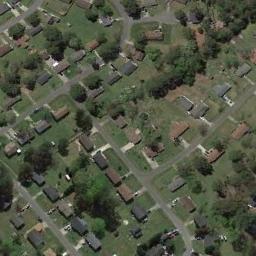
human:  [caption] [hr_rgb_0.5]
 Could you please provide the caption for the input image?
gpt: The medium residential area has lots of neatly arranged houses and trees on the grass .

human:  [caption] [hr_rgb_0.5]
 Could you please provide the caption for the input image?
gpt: There are several roads next to the medium-sized residential area .

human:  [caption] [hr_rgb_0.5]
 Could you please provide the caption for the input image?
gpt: The medium residential is on the grass next to some trees and road .

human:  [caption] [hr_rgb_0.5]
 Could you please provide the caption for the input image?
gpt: There are many buildings of different shapes and sizes in medium residential area .

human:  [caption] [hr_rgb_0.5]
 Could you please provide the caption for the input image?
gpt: There are many brown buildings on green lawns on the medium residential area .